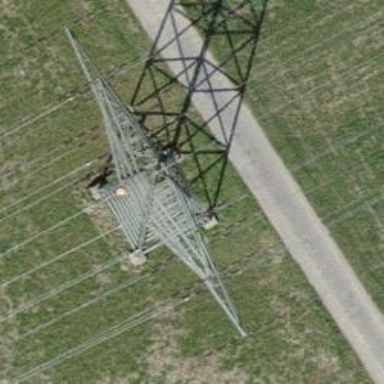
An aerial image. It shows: Power line in the image.